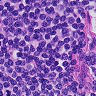
Metastatic tissue present: no